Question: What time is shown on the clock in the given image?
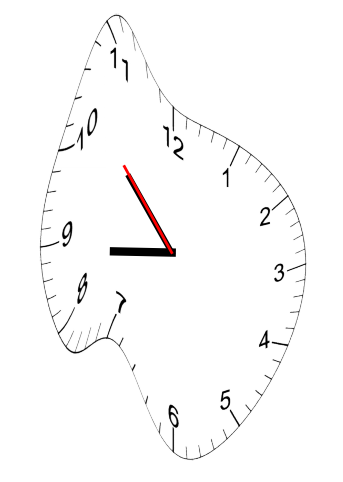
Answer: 08:52:53